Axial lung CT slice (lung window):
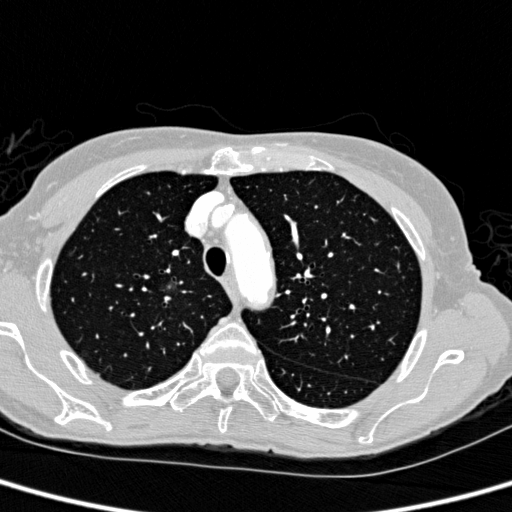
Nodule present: yes
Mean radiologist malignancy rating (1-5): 4